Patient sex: F
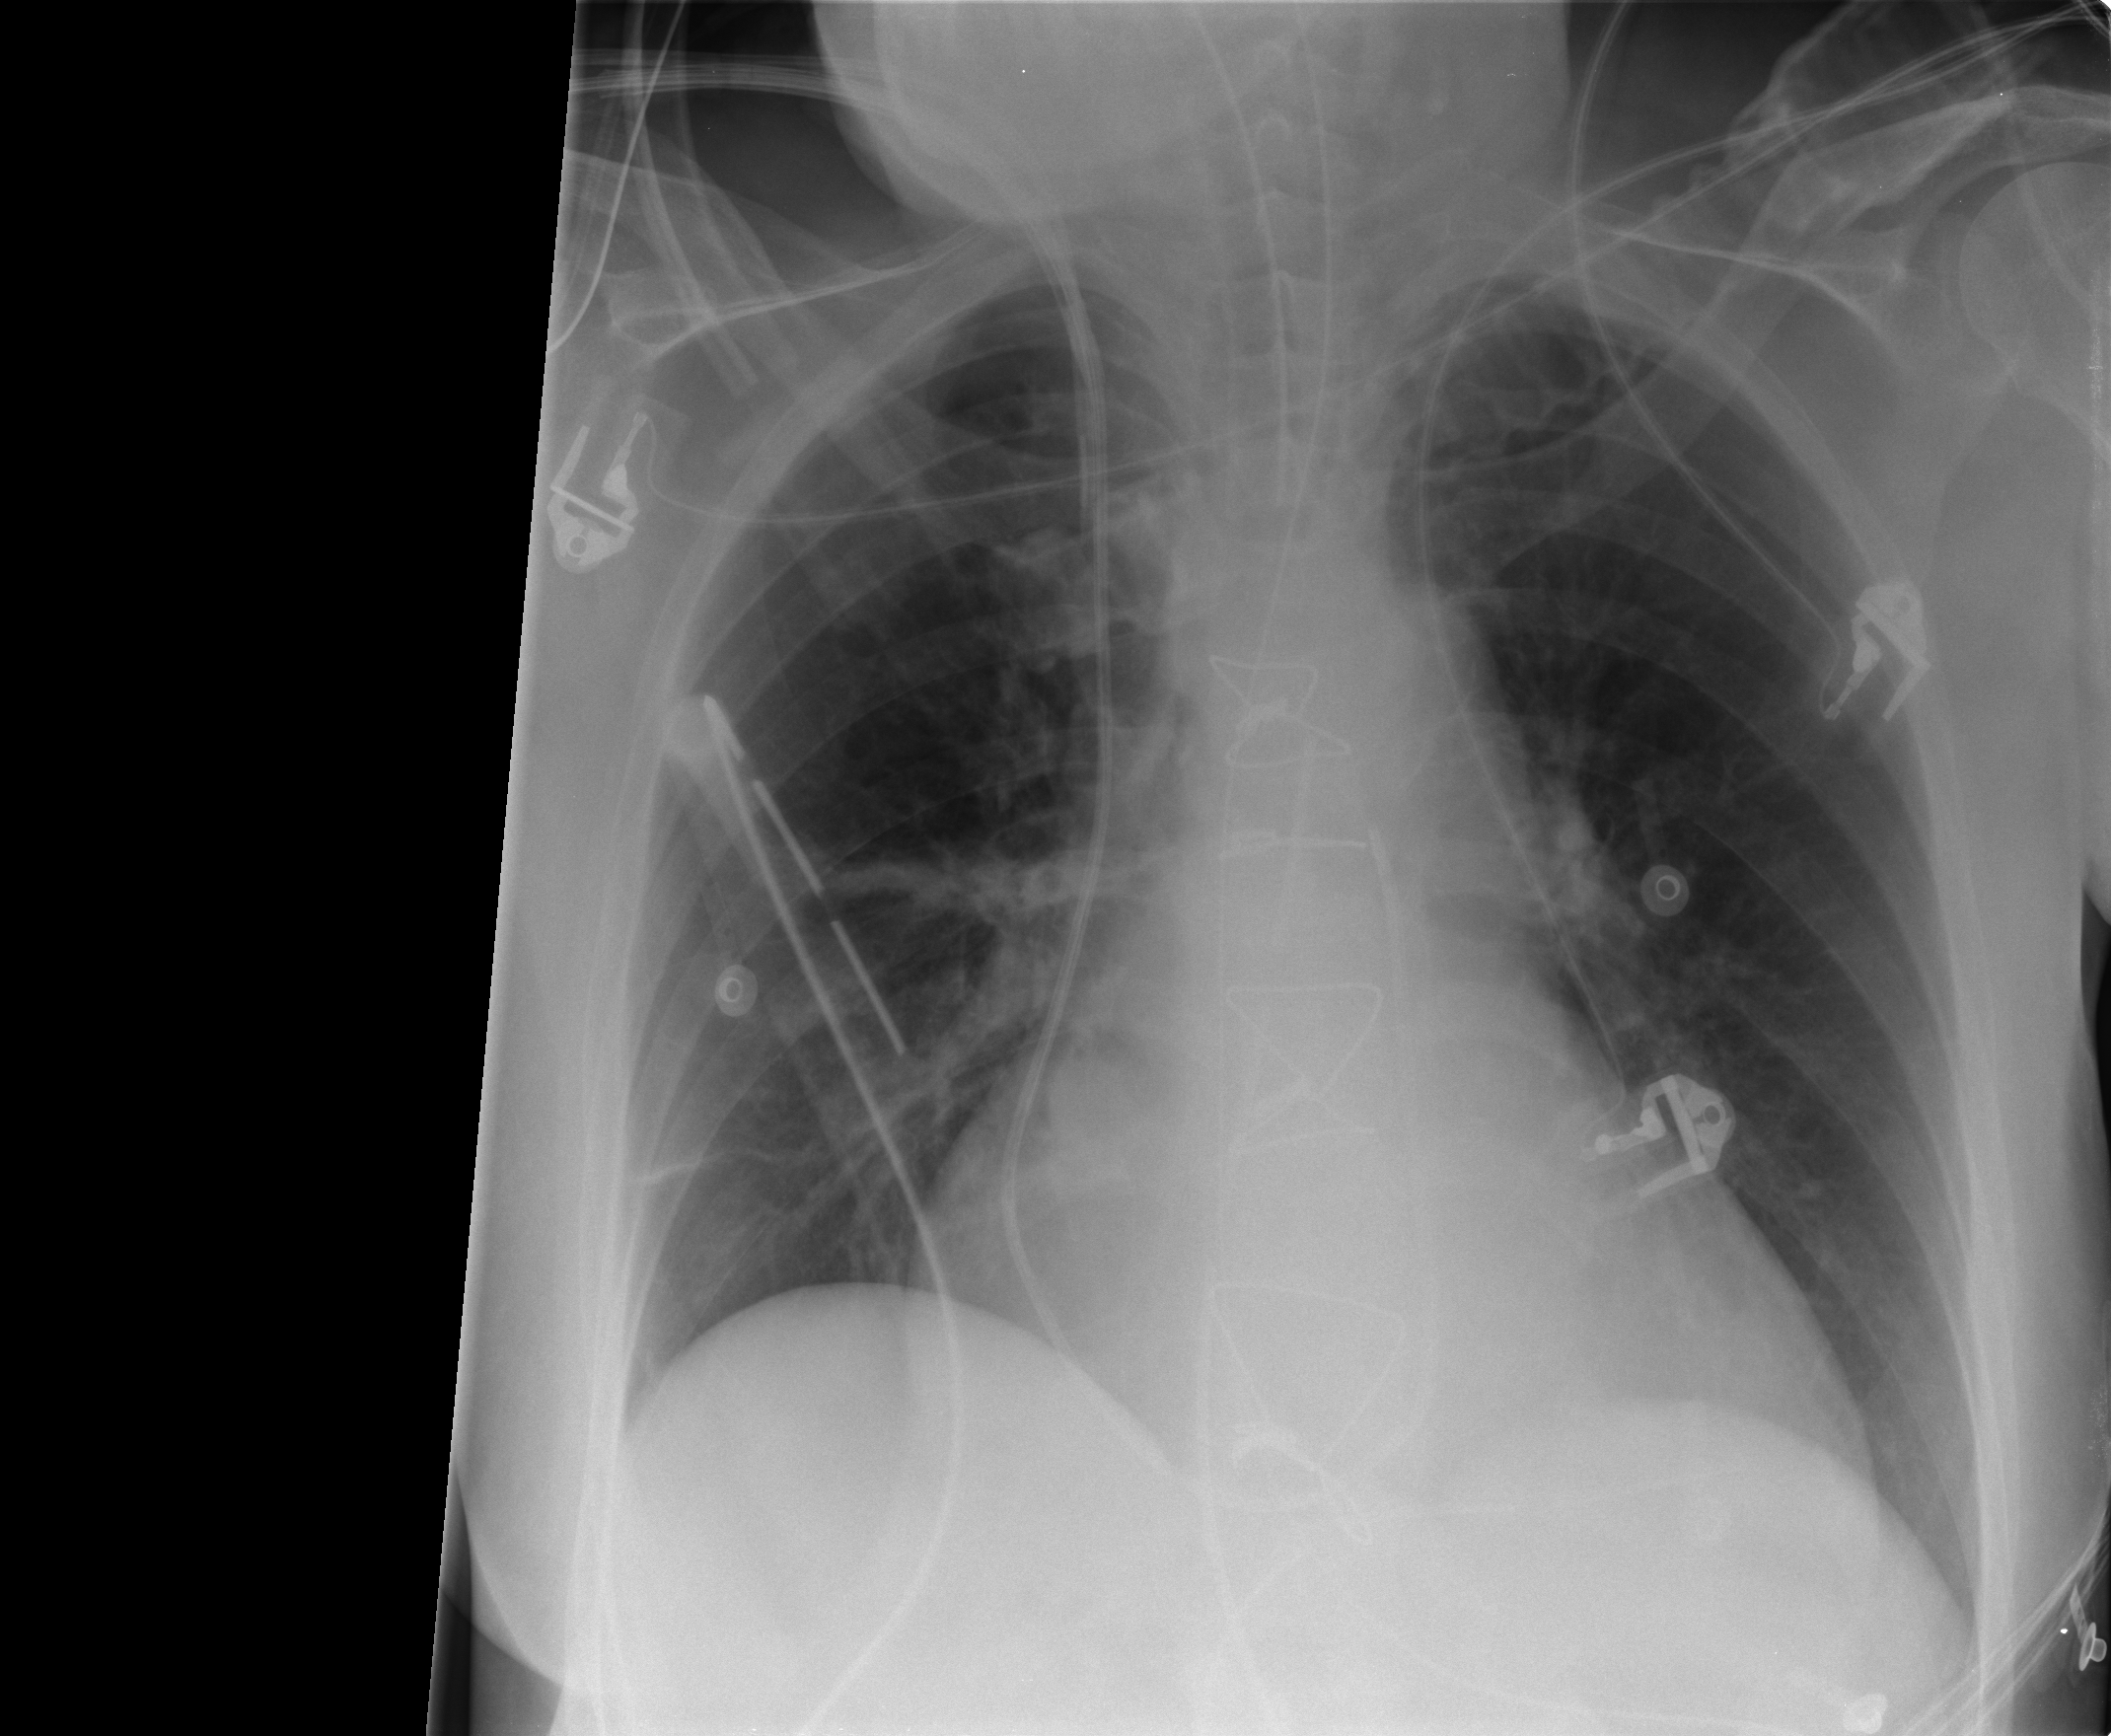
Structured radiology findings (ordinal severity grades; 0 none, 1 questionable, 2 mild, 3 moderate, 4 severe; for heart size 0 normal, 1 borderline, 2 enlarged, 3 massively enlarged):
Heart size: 3
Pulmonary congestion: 0
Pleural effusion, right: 0
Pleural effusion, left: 0
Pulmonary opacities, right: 0
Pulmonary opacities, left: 0
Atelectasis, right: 2
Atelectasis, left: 0